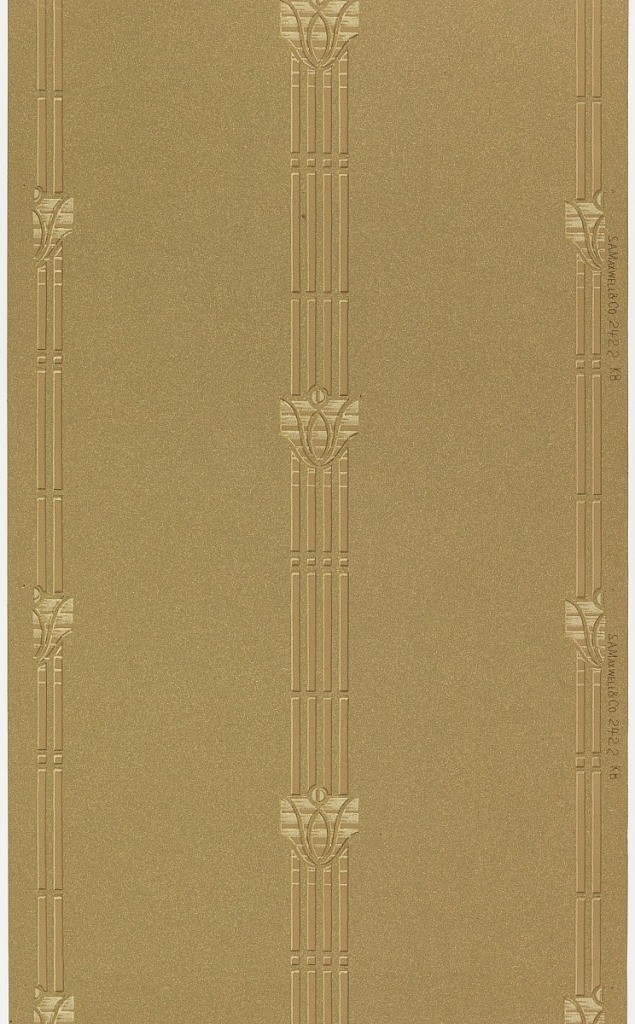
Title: Sidewall
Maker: Maxwell & Co., S.A., Chicago, Illinois, USA
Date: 1905–1915
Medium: Machine-printed oatmeal paper
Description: Rows of rectangles and squares with repeated stylized motifs.  Brown, tan, and gold highlights on a brown background.